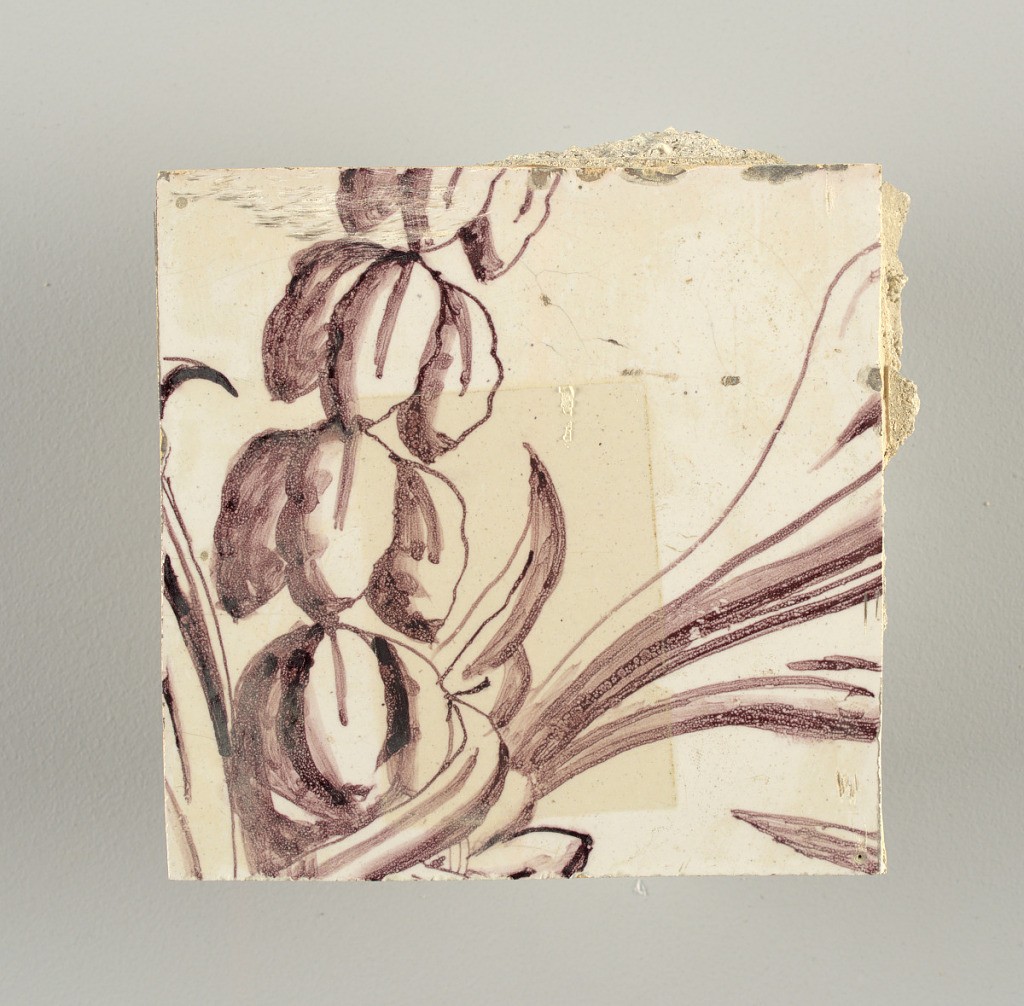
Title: Wall facing
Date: ca. 1725
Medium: tin-glazed earthenware, underglaze
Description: Running design for a frieze or a dado, composed of scrolls of foliage and strapwork, and four repeating motifs--a seated woman in a small upright oval medallion, a putto seated on a rocailled base, and strapwork in axial pattern.  The various panels, A to F, show various repeats of the same design, all being five tiles high and a varying number of tiles wide.